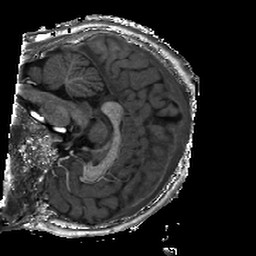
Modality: T1w
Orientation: sagittal
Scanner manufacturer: siemens
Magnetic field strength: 3 T
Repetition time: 2.4 s
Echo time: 0.00224 s